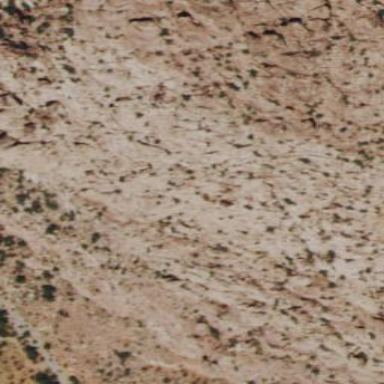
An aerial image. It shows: Brown cliff in natural setting.